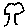
Label: tree